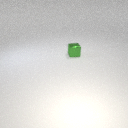
small green metal cube